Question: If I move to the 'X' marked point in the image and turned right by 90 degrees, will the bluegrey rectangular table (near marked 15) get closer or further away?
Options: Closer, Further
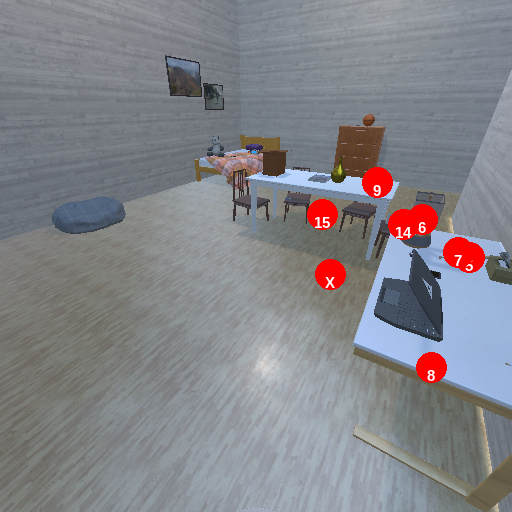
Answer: Closer